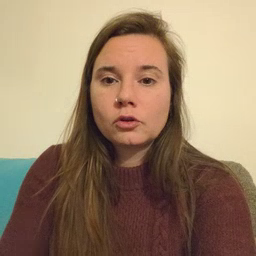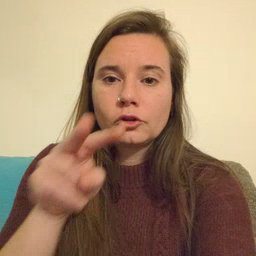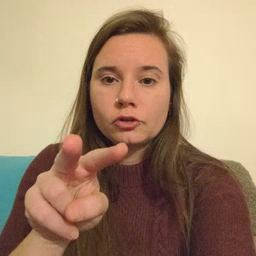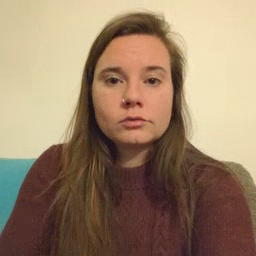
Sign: look